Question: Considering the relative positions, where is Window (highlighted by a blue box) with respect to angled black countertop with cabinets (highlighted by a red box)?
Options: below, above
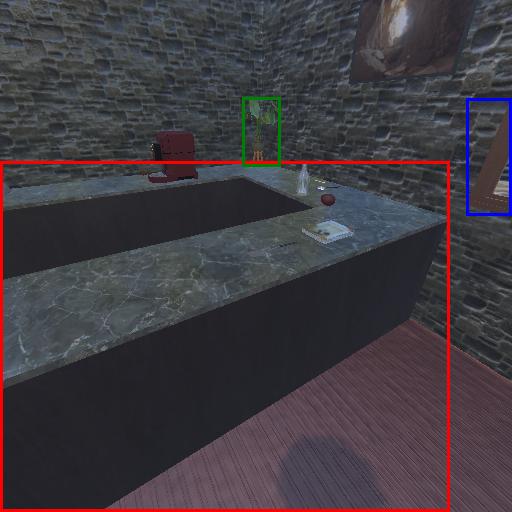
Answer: below